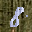
Label: 8